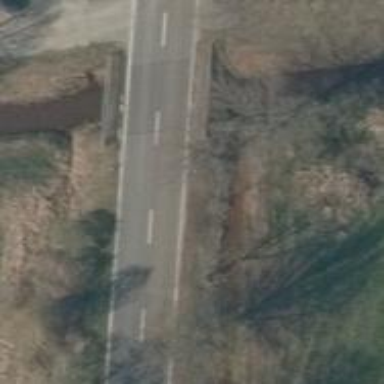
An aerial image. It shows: Asphalt road on secondary bridge.